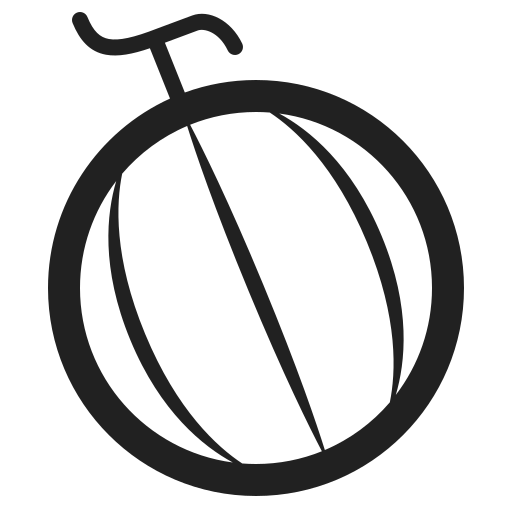
melon high contrast